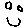
Label: smiley face